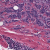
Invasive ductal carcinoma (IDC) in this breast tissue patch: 1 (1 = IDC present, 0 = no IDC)